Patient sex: F
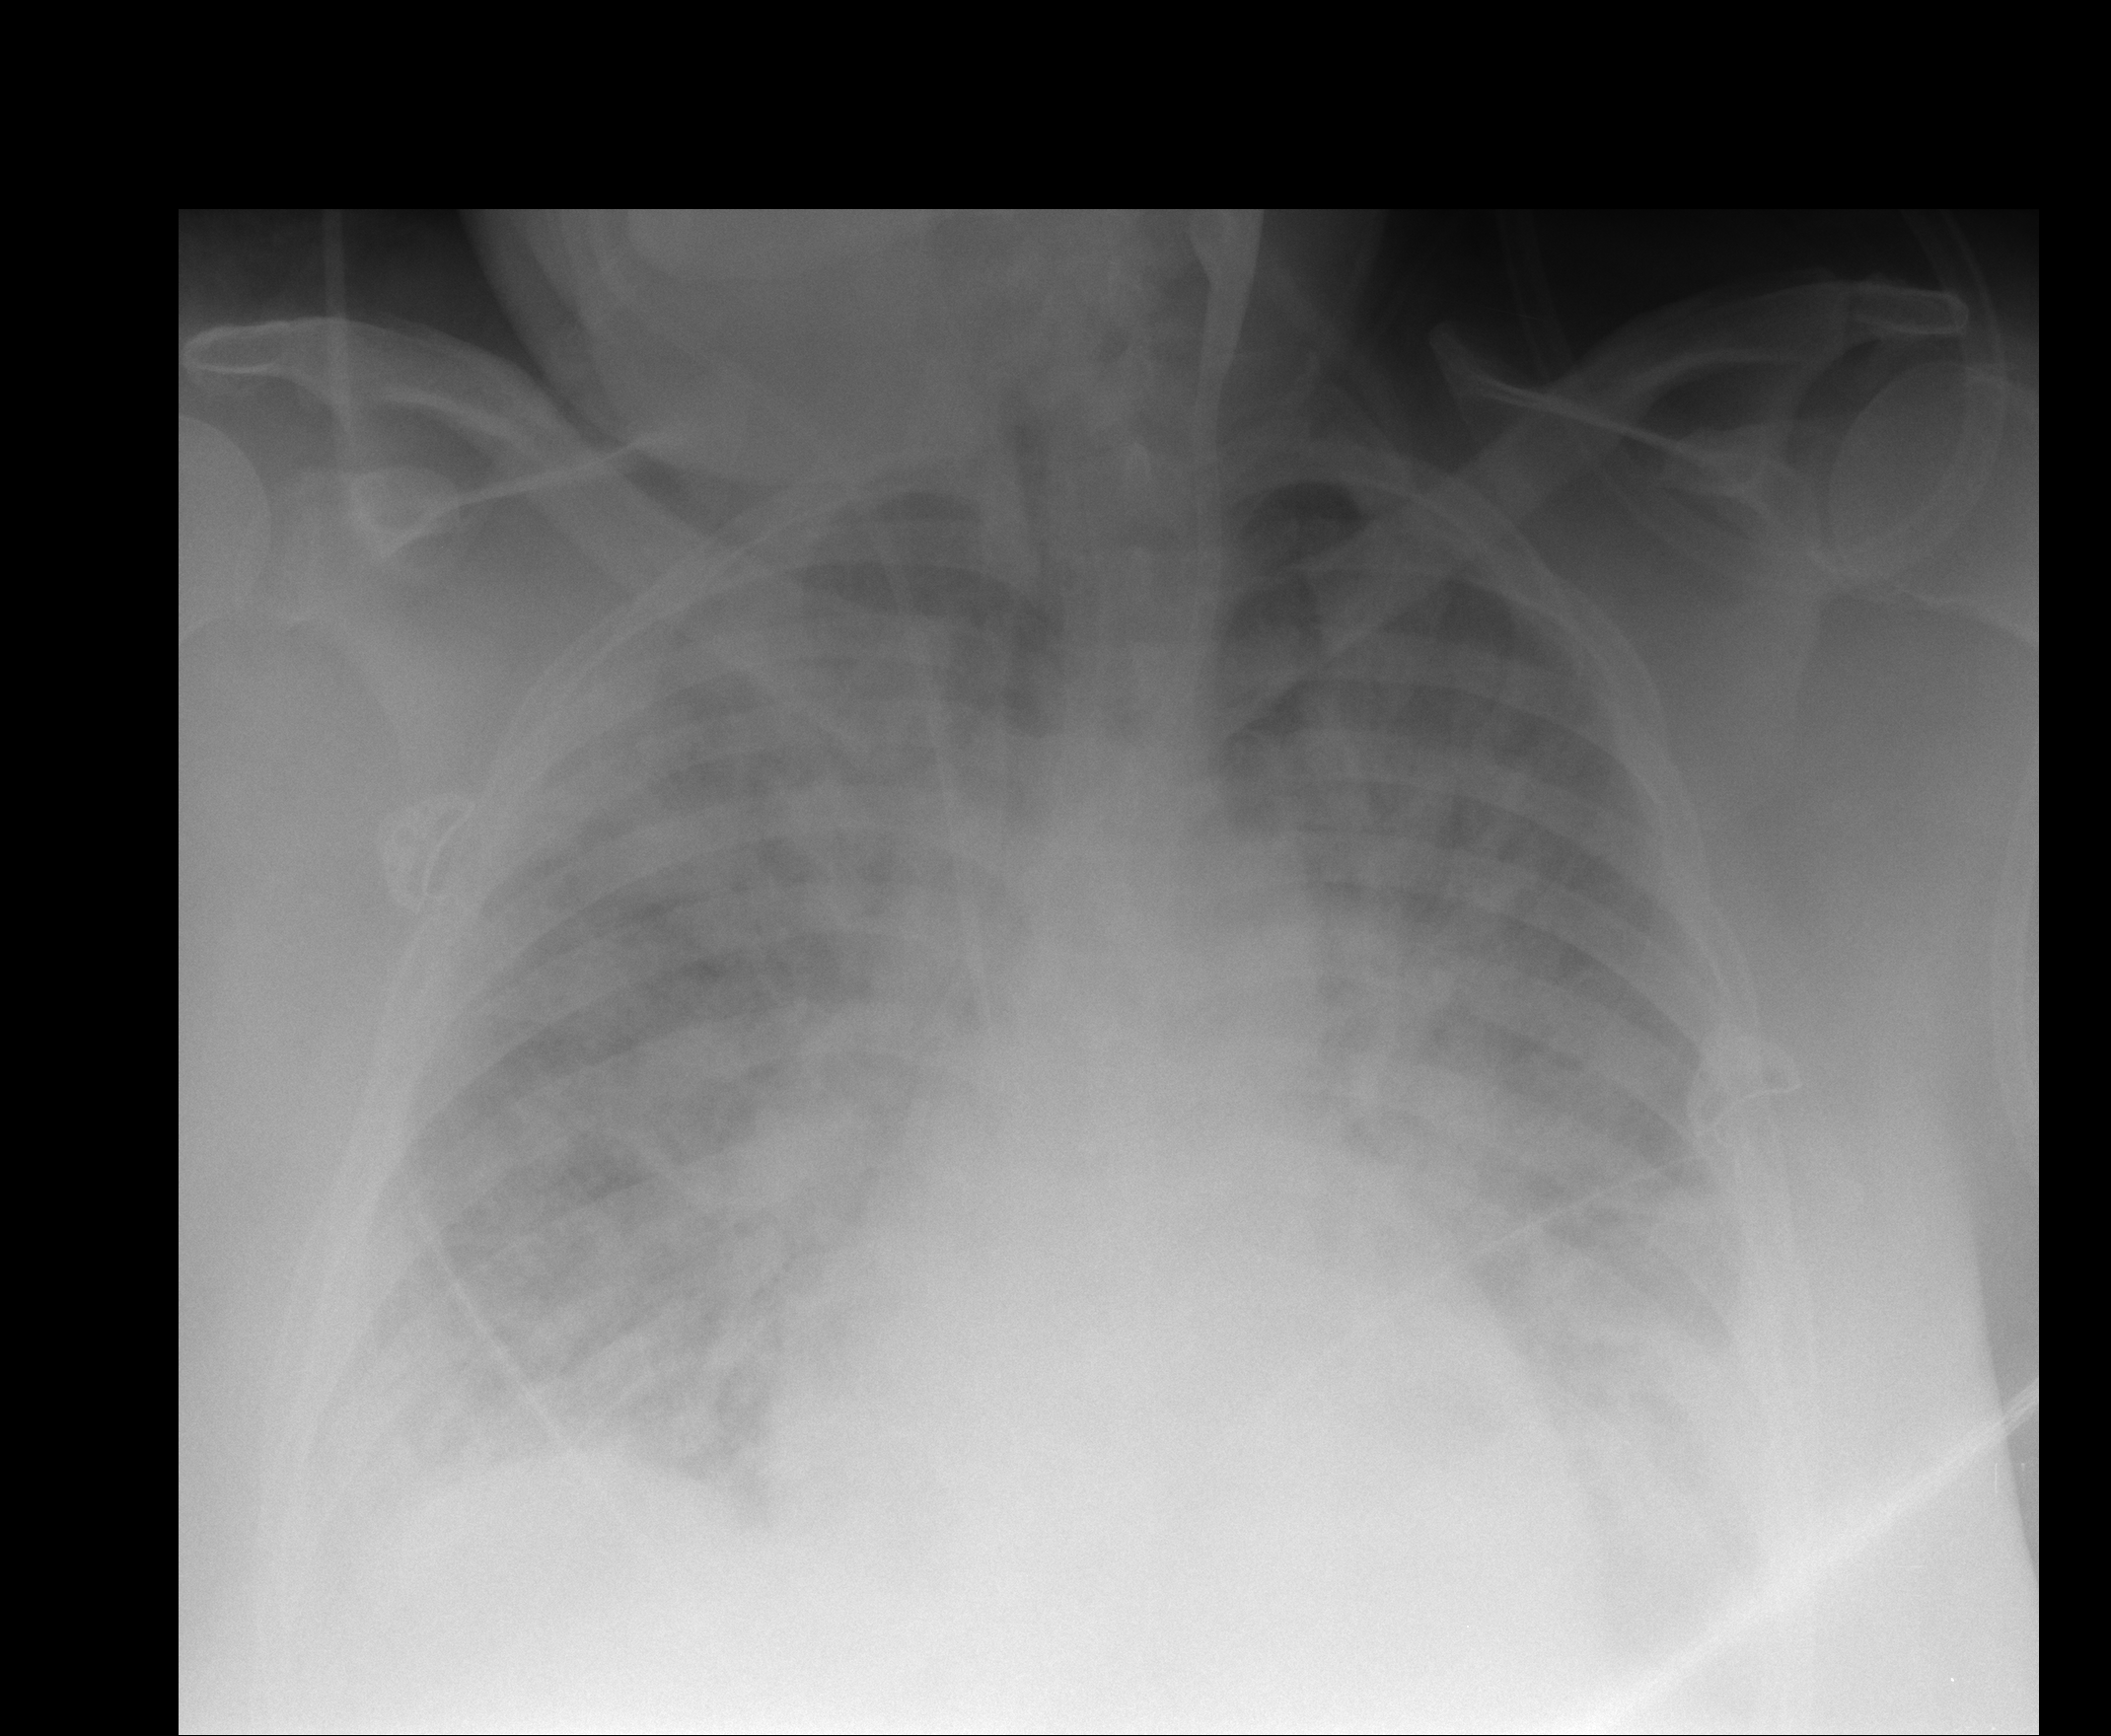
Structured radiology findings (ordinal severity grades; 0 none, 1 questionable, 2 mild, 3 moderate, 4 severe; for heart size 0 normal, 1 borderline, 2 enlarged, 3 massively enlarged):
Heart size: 0
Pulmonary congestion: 3
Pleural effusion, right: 2
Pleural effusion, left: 2
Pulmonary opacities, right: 3
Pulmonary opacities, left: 3
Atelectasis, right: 3
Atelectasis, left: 3